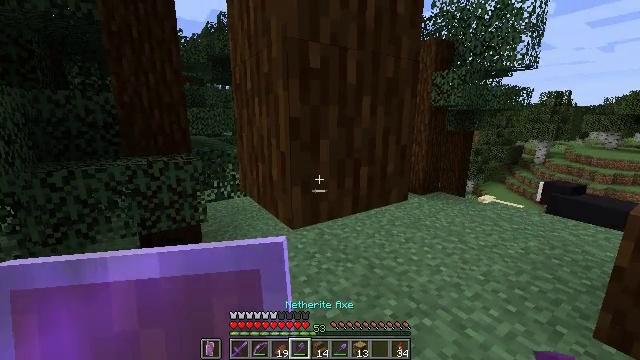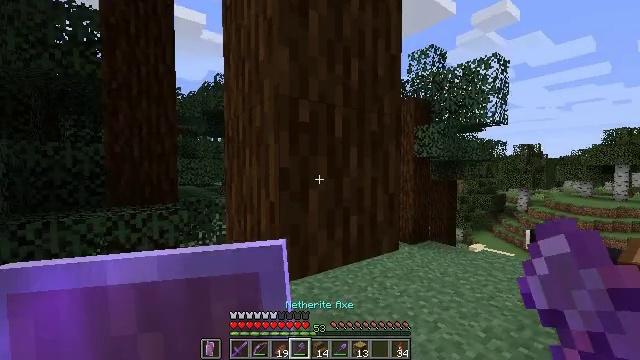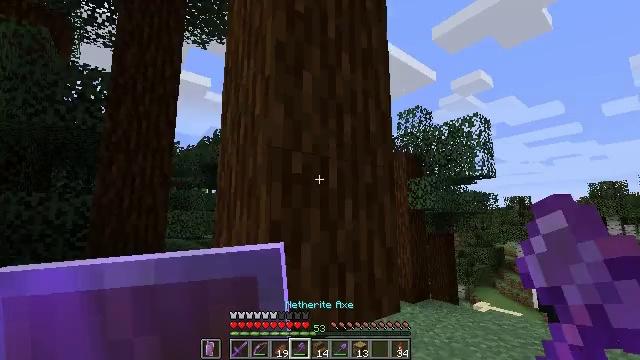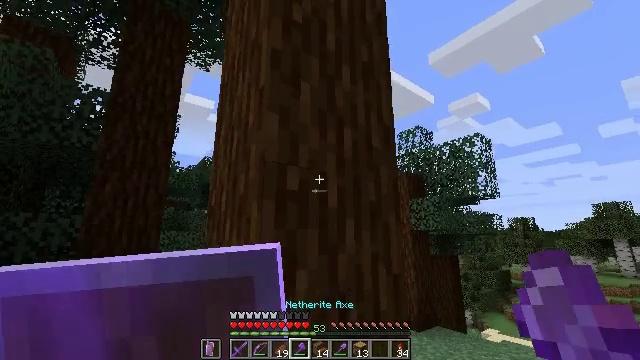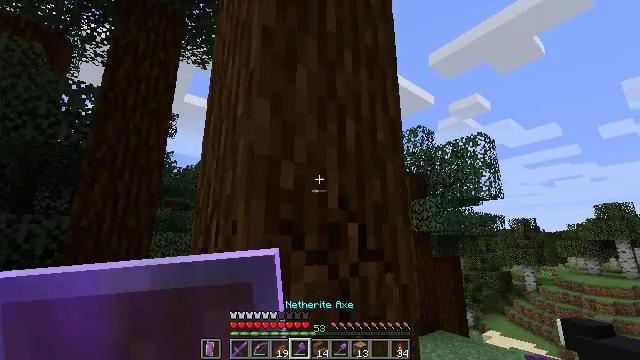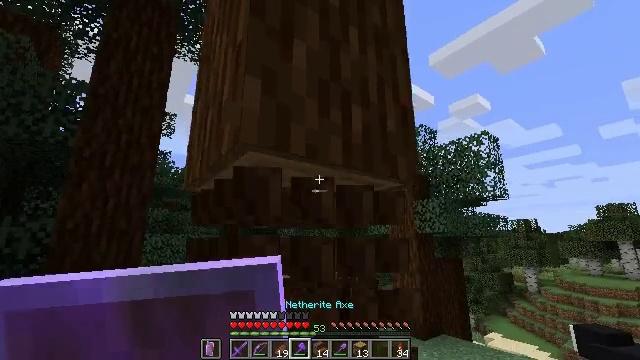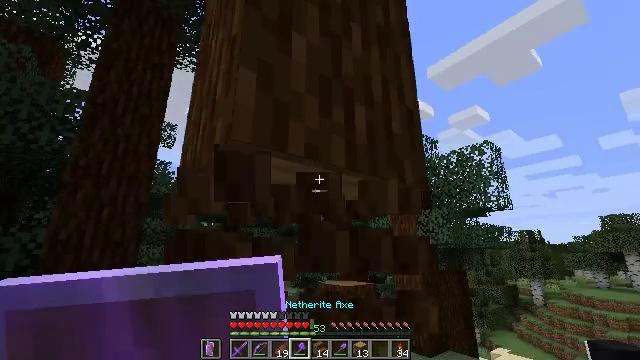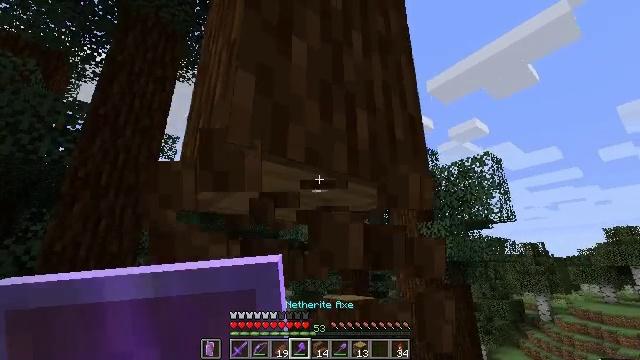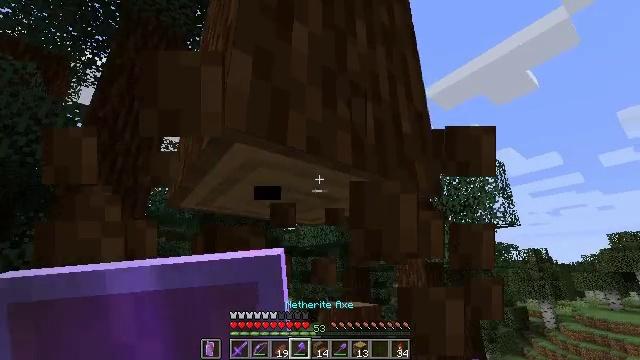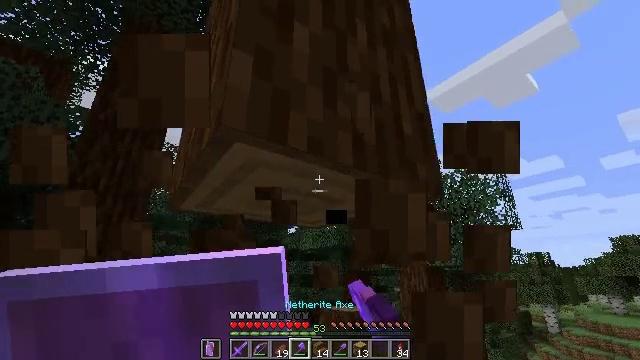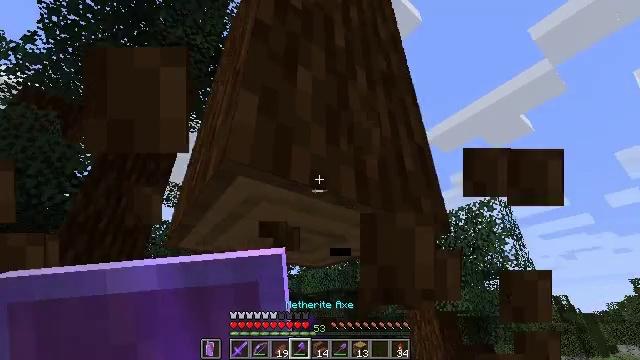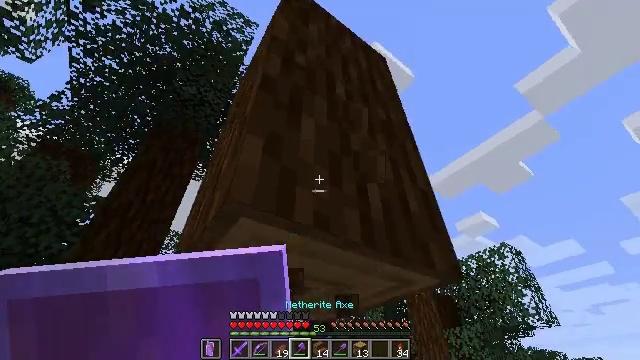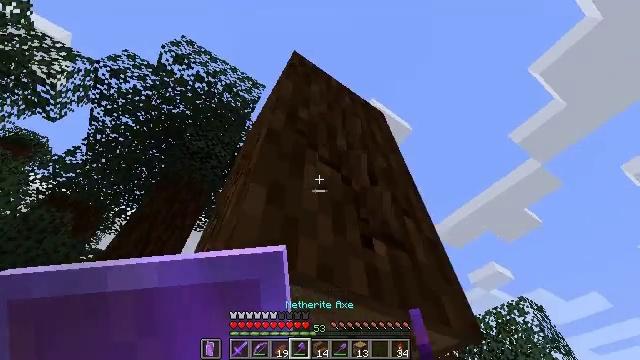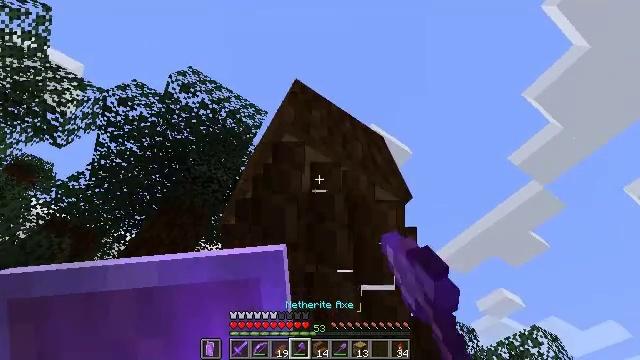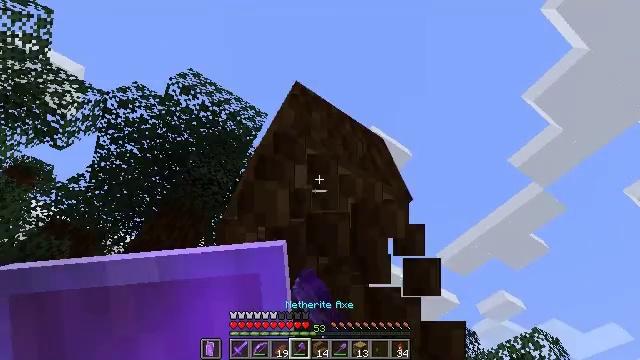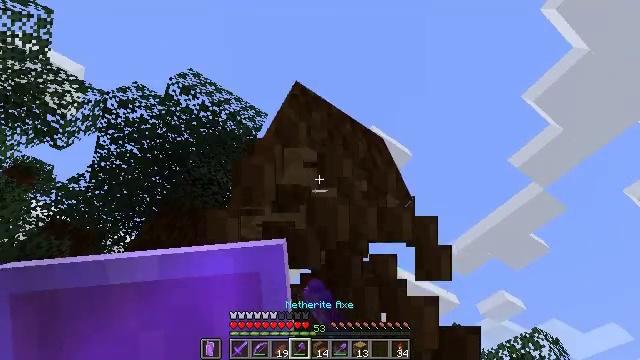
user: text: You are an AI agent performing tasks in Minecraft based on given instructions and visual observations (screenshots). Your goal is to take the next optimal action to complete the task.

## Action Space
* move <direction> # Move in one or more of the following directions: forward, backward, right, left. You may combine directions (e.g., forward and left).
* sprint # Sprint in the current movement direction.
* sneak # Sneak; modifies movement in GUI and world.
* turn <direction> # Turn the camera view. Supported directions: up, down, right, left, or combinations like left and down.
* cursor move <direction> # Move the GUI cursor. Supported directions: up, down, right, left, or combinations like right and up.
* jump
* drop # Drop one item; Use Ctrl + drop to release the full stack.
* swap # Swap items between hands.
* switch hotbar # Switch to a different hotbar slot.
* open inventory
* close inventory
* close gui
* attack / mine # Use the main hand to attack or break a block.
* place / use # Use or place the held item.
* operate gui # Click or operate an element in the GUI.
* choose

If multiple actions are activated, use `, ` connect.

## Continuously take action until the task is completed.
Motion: motion action
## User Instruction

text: Collect spruce log for building materials.
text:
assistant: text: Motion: turn right and up
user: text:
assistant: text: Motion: move forward, turn right and up
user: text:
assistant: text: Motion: move forward, turn up
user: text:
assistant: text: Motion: move forward, attack / mine
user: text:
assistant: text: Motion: move forward, attack / mine
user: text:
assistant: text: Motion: turn up, attack / mine
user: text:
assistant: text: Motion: turn up, attack / mine
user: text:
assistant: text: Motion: turn up, attack / mine
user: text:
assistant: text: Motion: attack / mine
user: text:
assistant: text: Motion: turn up, attack / mine
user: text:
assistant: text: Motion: turn up, attack / mine
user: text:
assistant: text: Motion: turn up, attack / mine
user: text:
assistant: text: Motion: turn up, attack / mine
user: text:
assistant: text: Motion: attack / mine
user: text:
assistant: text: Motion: attack / mine
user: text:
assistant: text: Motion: move forward, attack / mine
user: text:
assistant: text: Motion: move forward, attack / mine
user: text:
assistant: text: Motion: move forward, turn up, attack / mine
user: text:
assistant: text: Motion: turn up, attack / mine
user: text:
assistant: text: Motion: turn up, attack / mine
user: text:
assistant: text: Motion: turn up, attack / mine
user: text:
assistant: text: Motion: turn up, attack / mine
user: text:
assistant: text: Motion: attack / mine
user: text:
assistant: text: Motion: attack / mine
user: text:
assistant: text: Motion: attack / mine
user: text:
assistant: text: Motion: attack / mine
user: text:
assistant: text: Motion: turn right and down
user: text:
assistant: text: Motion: turn right and down
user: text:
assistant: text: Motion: turn right and down
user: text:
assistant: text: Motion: turn right and down